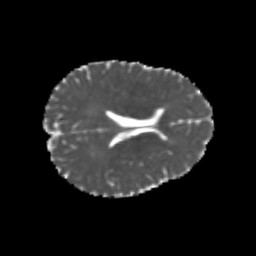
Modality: MD
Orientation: axial
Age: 22
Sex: female
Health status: healthy
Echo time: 0.074 s